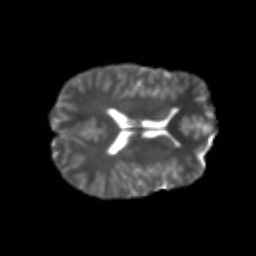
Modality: T2w
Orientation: axial
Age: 21
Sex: male
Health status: healthy
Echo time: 0.074 s